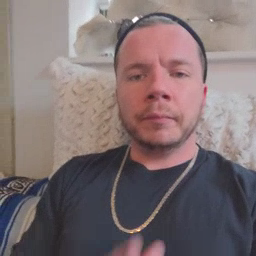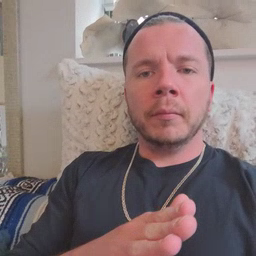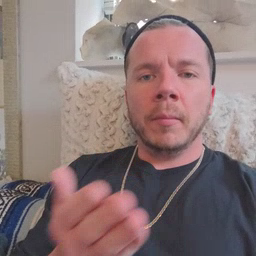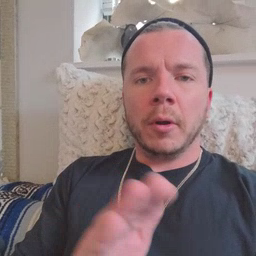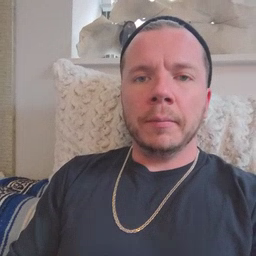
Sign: book